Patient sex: M
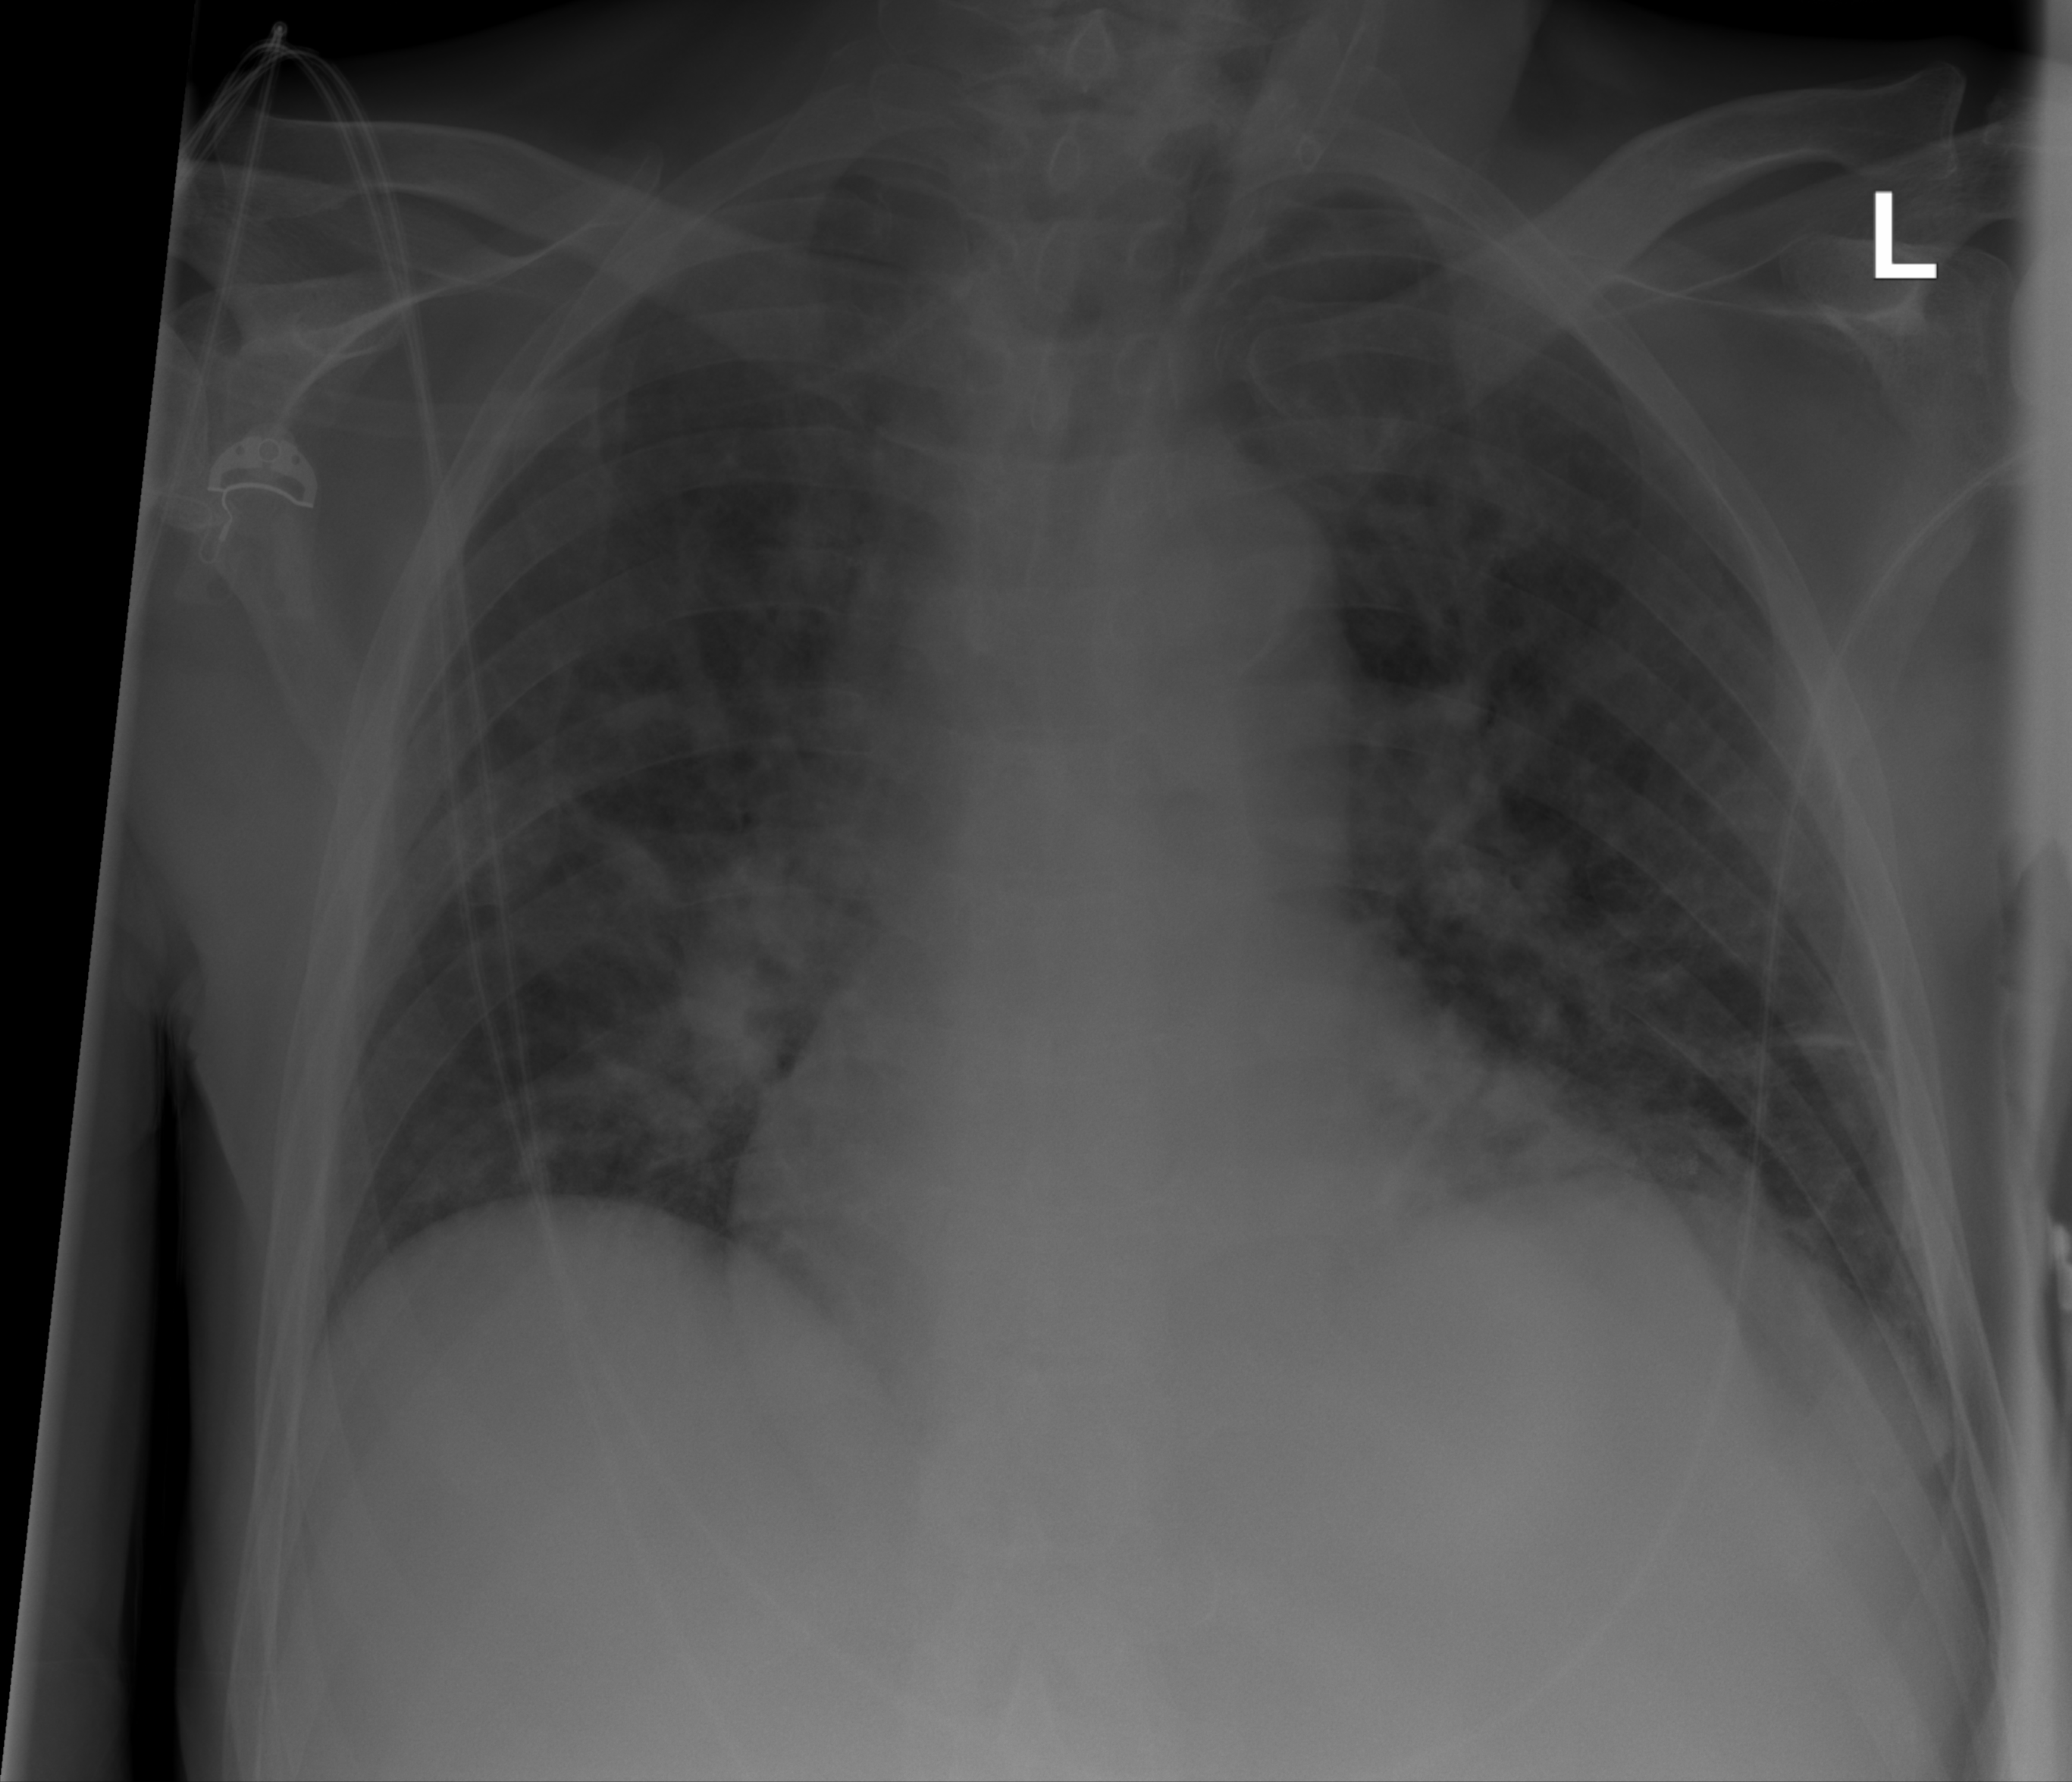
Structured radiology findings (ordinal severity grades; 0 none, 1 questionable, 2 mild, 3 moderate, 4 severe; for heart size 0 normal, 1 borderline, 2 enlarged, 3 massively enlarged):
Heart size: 2
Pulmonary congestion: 2
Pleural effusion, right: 0
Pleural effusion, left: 0
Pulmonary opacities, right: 2
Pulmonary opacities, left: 2
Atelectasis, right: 0
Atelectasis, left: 2